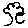
Label: tree